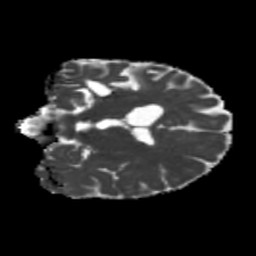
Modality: MD
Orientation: coronal
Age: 37
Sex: female
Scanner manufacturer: siemens
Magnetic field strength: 3 T
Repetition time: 5.25 s
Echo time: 0.08 s